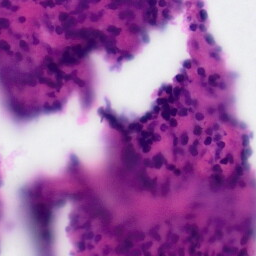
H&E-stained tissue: Tonsil